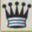
Piece: bQ